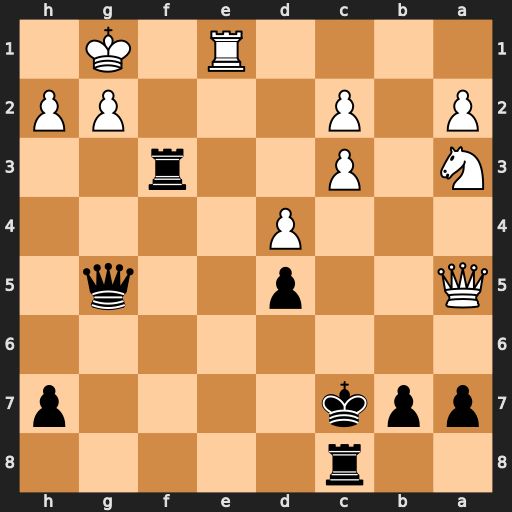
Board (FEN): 2r5/ppk4p/8/Q2p2q1/3P4/N1P2r2/P1P3PP/4R1K1
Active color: b
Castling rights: -
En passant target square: -
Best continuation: Kb8 Nb5 a6 Qb6 axb5